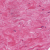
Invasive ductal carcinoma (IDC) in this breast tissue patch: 0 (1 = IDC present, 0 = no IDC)